Question: I am trying to tint images onHover. I have the css working but some of the images which have rounded edges or don't completely fill the parent show the black background:

(The far left has the mouse over it)
How can hide the black so only the img is tinted?
Here is my css:
'''
.thumb {
width:150px;
height:150px;
margin: 0px 5px 14px 14px;
float:left;
display:inline;
background: black;
overflow:hidden;
cursor: pointer;
/*border: 2px solid #00A3C6; */
}
.thumb img {
display: block;
-webkit-transition: all 0.25s linear;
-moz-transition: all 0.25s linear;
-ms-transition: all 0.25s linear;
-o-transition: all 0.25s linear;
transition: all 0.25s linear;
}
.thumb:hover img {
opacity: 0.7;
}
'''
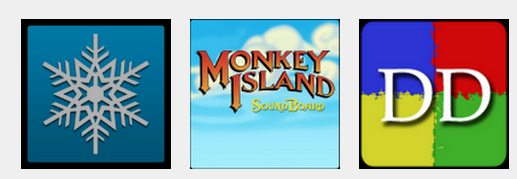
Answer: If the image has rounded corners, you can use 'border-radius' in your css to set rounded corners of the "tint" container.
If the actual image has a white border... you're kind of out of luck. You can <URL> images but you don't have any way to doing this dynamically for any kind of image.